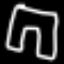
Label: pants